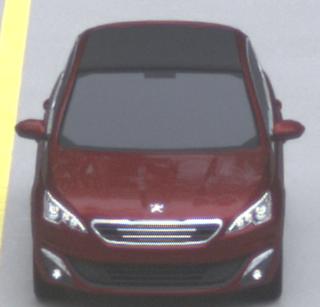
Make: Peugeot
Model: 308 VTi 82
Detailed model: 308 (II)
Model produced from: 2013/09
Model produced until: 2014/11
Doors: 5
Color: red
Road condition: dry road
Daytime: morning or afternoon
Contrast: low contrast